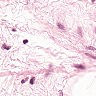
Metastatic tissue present: no